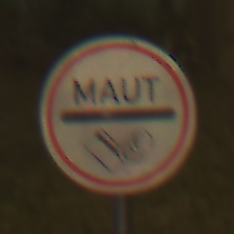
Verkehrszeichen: MautflichtigeStrecke
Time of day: Night
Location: Outdoor (Suburban)
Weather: PartlyCloudy
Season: NotSpecified
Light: Artificial